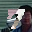
Label: 7